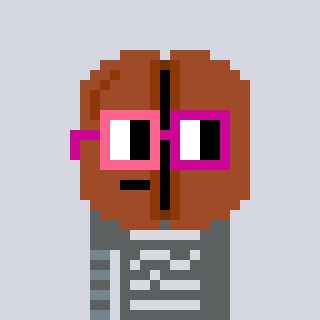
a pixel art character with square pink and red glasses, a coffeebean-shaped head and a teal-colored body on a cool background